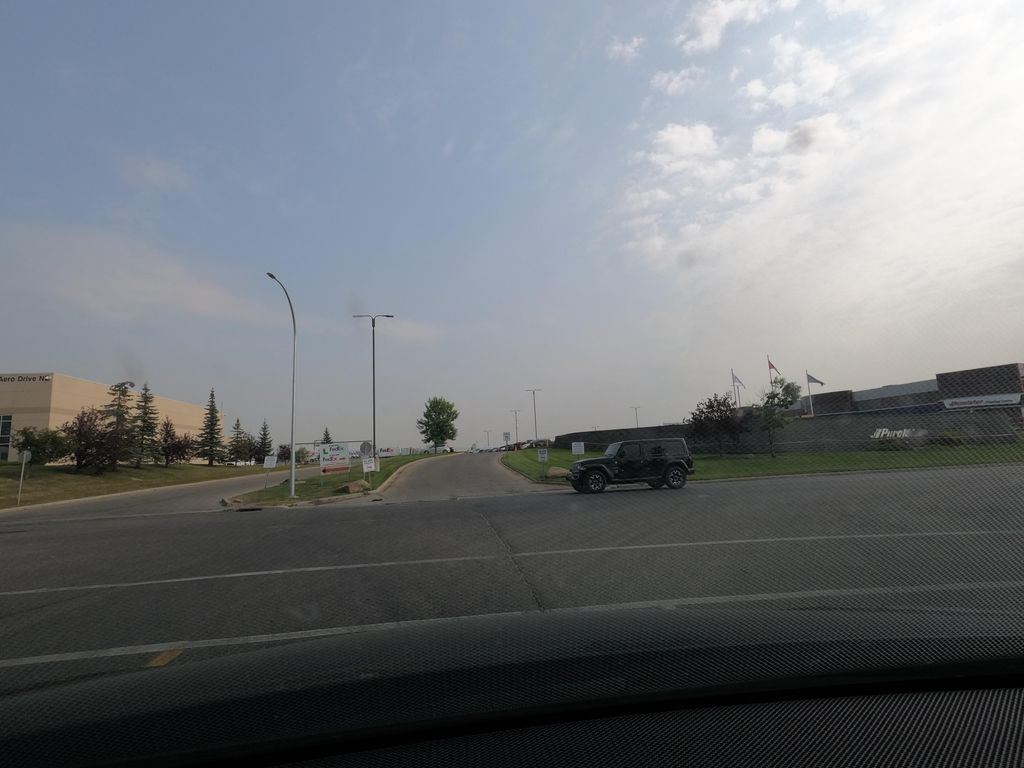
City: calgary